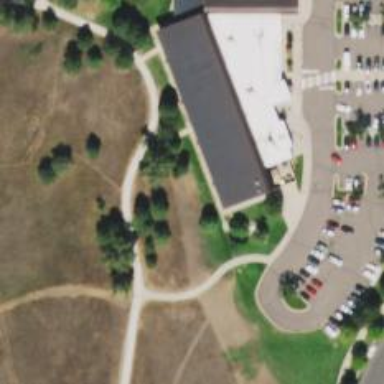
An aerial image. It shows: Public building.